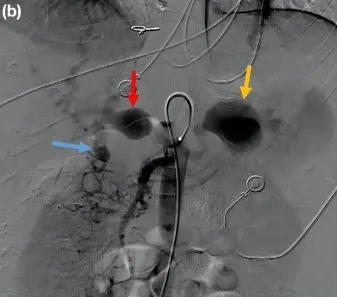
(b) Celiac artery angiography, splenic artery aneurysm (yellow arrow); common hepatic artery aneurysm (red arrow); gastroduodenal artery aneurysm (blue arrow).
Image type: radiology (x_ray)